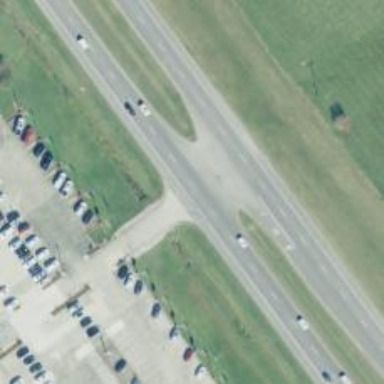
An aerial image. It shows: Asphalt trunk highway classified as expressway.